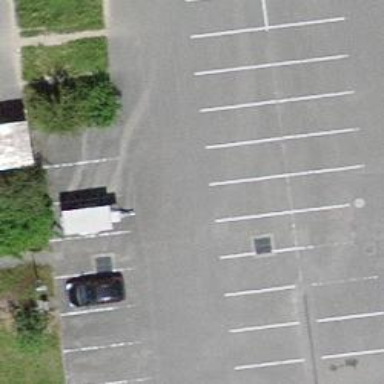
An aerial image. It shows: Road serving as parking aisle.